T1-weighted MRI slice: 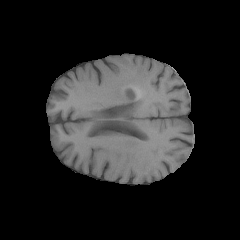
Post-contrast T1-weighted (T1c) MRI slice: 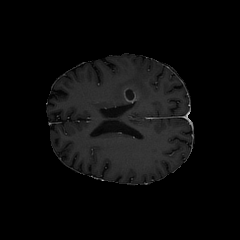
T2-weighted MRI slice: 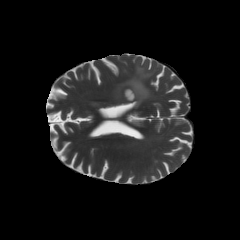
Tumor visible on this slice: yes